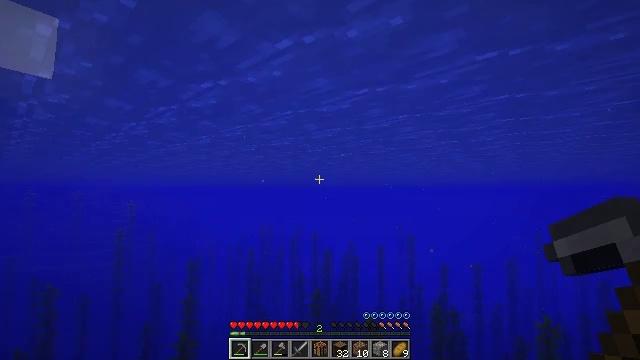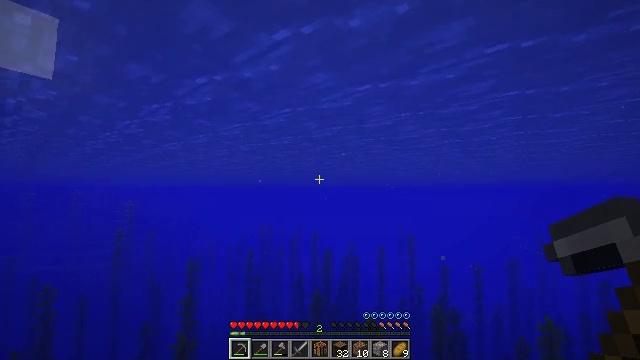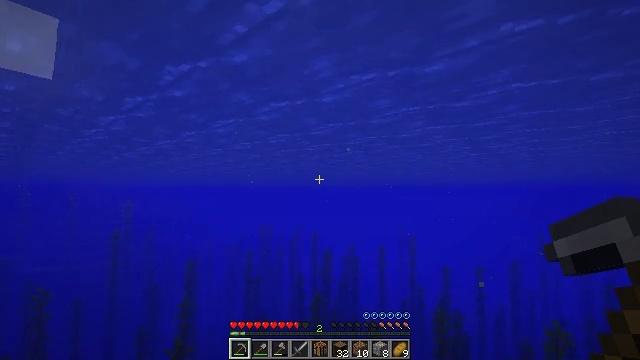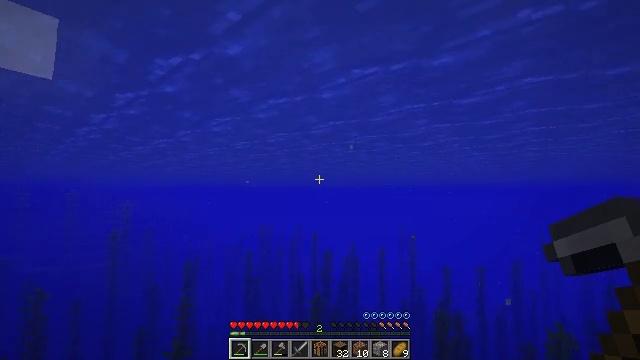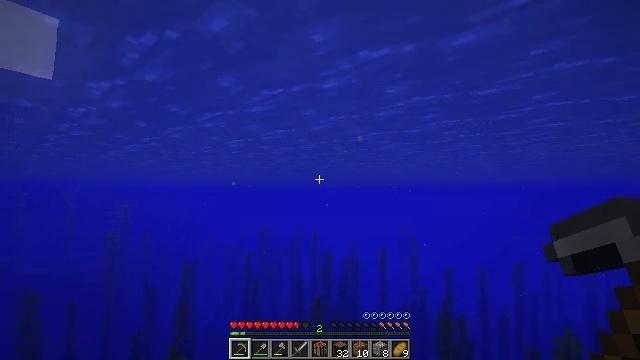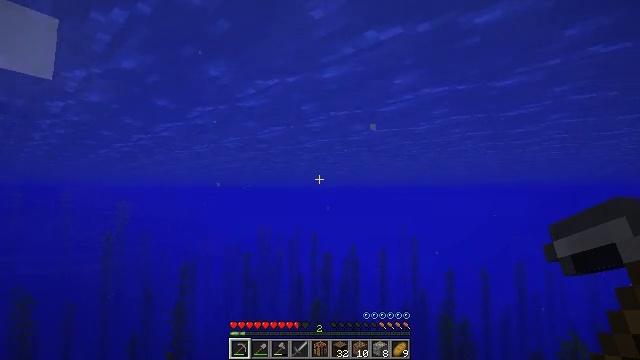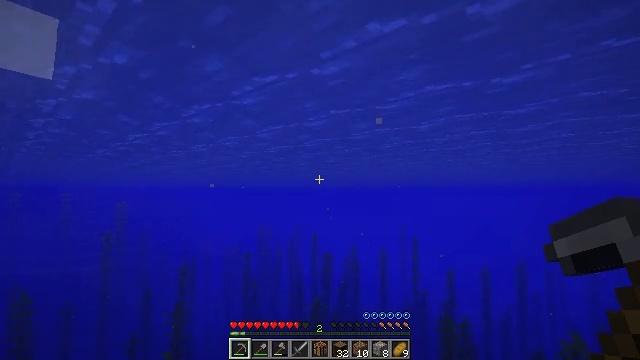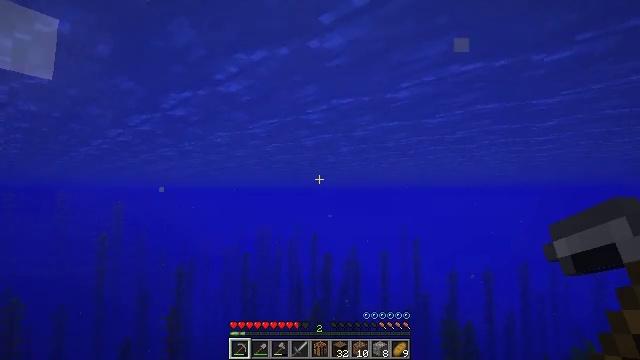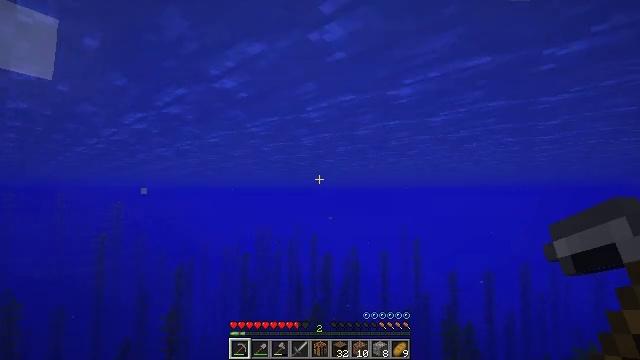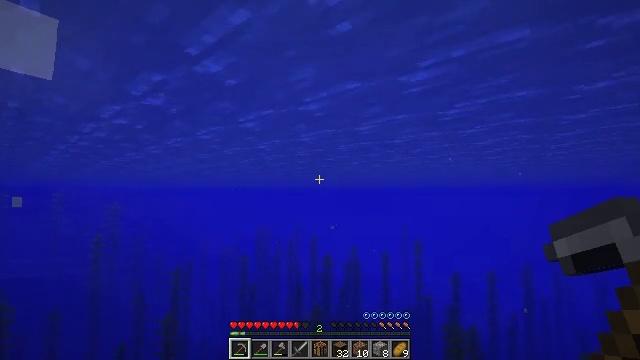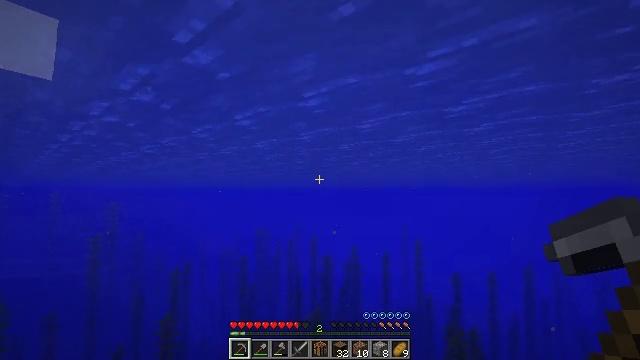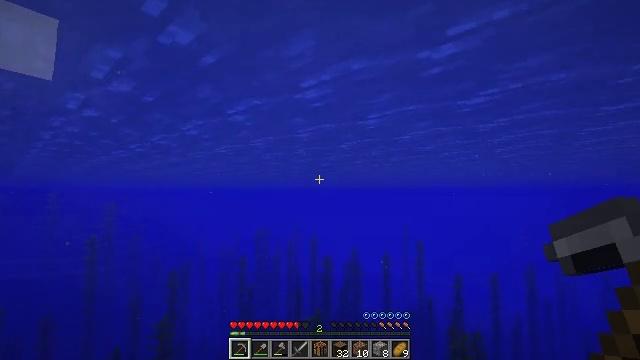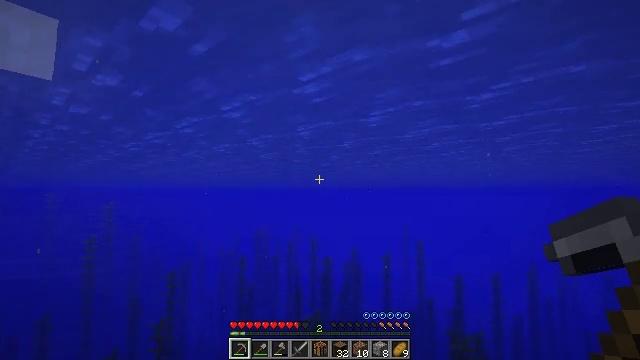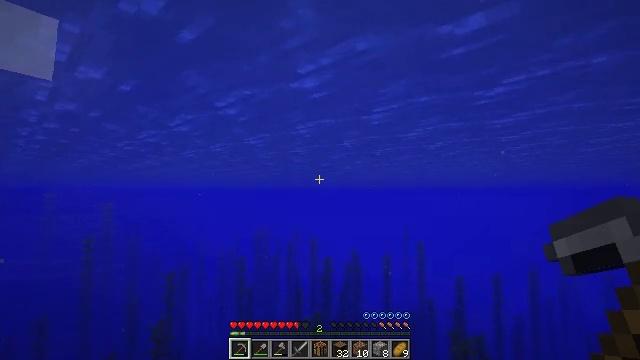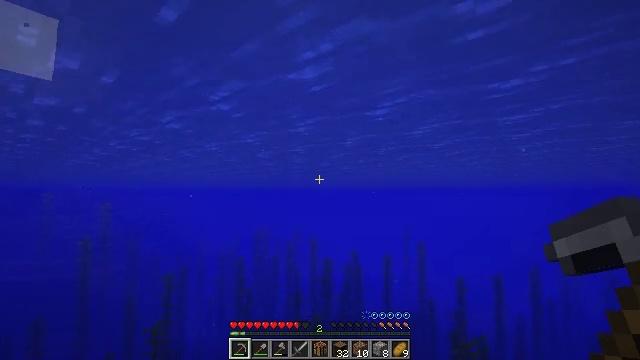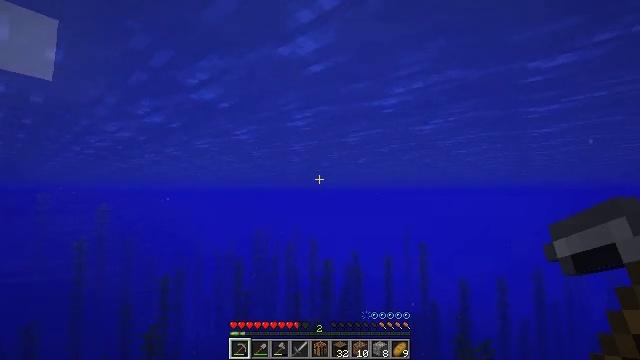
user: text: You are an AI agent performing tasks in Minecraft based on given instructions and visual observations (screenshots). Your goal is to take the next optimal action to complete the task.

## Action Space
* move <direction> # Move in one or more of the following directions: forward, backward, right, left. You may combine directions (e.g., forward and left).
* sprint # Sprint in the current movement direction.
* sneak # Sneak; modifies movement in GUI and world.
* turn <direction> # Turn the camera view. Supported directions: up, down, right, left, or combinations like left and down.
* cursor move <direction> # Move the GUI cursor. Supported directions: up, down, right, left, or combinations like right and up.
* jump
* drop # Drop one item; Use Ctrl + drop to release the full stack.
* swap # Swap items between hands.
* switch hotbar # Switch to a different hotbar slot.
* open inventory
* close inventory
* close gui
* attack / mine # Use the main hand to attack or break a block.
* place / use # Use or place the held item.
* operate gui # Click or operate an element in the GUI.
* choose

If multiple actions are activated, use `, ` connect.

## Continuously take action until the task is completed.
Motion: motion action
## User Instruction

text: Gather kelp growing in the sea.
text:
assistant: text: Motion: move forward, sprint
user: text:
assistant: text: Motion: move forward, sprint
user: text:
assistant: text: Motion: move forward, sprint
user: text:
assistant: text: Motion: move forward, sprint
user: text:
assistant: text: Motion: move forward, sprint
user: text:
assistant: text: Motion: move forward, sprint
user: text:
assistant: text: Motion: move forward, sprint
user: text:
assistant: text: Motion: move forward, sprint
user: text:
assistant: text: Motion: move forward, sprint
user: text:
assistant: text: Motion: move forward, sprint
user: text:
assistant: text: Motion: move forward, sprint
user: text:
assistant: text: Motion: move forward, sprint
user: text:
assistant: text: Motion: move forward, sprint
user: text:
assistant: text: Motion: move forward, sprint
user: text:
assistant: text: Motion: move forward, sprint
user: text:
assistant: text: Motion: move forward, sprint
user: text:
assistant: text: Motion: move forward, sprint
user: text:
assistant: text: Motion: move forward, sprint
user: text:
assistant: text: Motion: move forward, sprint
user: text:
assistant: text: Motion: move forward, sprint
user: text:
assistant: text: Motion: move forward, sprint
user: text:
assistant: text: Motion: move forward, sprint
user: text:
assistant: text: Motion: move forward, sprint
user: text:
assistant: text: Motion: move forward, sprint
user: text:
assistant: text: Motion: move forward, sprint
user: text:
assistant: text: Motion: move forward, sprint
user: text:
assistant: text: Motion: move forward, sprint
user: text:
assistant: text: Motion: move forward, sprint
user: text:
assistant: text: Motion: move forward, sprint
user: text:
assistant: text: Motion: move forward, sprint